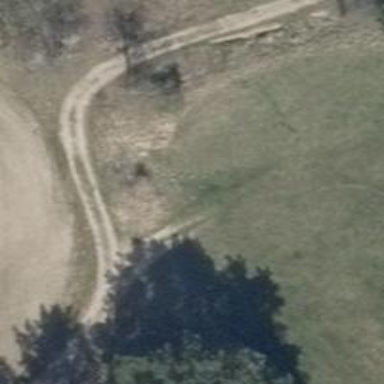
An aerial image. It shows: Gravel service road.